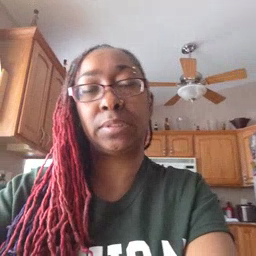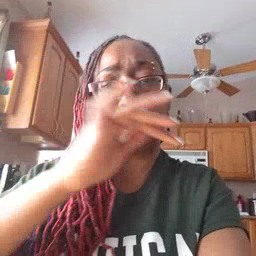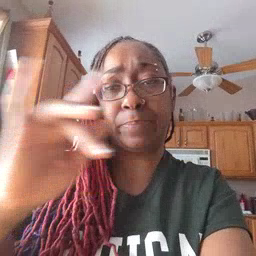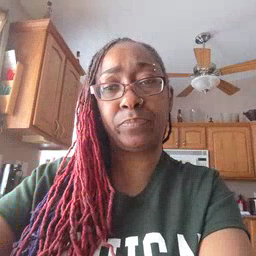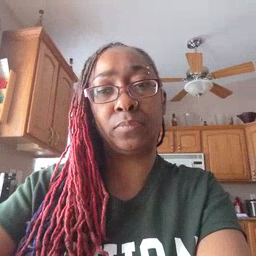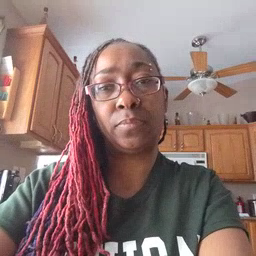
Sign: empty